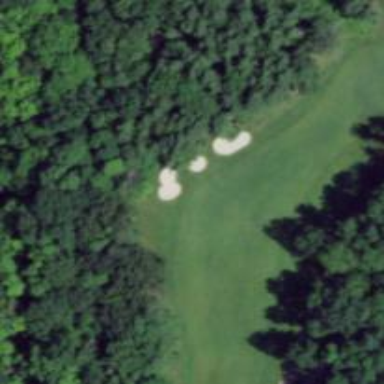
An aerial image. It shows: Golf hole.